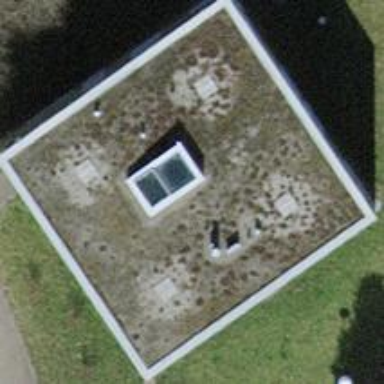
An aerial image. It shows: Flat-roofed building.